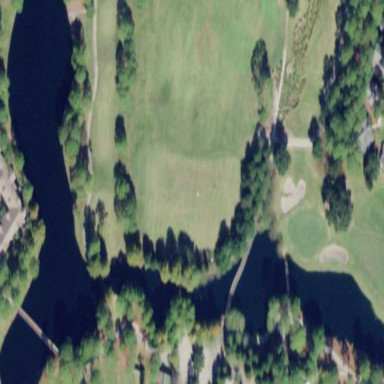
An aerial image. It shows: Golf tee on grassy land.